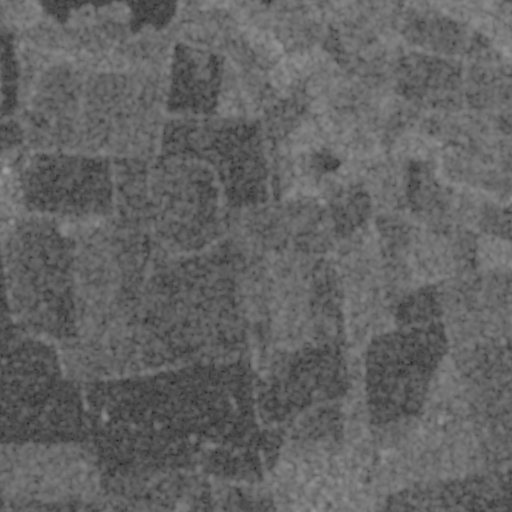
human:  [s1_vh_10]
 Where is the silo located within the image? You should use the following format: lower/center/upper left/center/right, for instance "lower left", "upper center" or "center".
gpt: The silo is located in the center left of the image.
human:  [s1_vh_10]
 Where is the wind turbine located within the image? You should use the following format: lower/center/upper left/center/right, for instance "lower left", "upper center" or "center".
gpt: The wind turbine is located in the lower left of the image.
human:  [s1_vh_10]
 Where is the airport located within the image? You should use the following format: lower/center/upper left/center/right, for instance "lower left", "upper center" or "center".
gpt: There is no airport in the image.

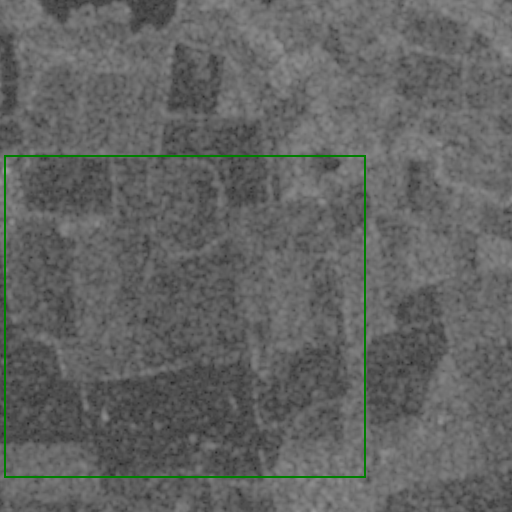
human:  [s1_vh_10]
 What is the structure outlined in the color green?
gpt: The structure outlined in green is a crop field.
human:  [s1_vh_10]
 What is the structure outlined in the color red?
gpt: There is no red outline.